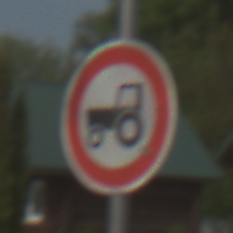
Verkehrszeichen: VerbotKraftfahrzeugeZuegeNichtSchneller25
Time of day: MorningAfternoon
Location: Outdoor (Nature)
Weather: PartlyCloudy
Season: NotSpecified
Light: Natural